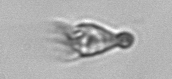
Label: Paratontonia_gracillima